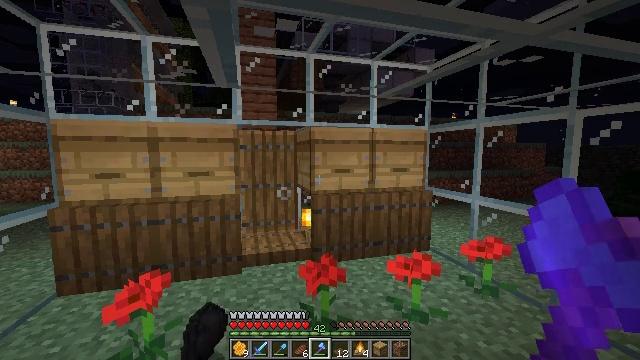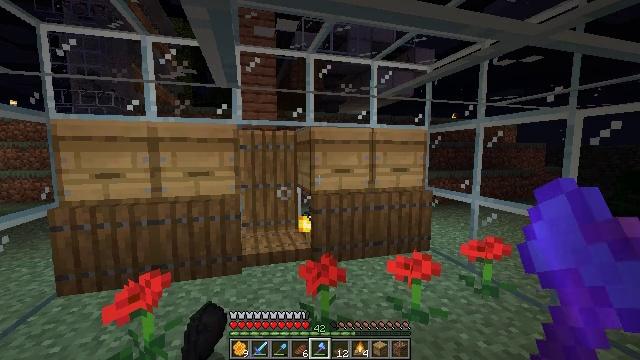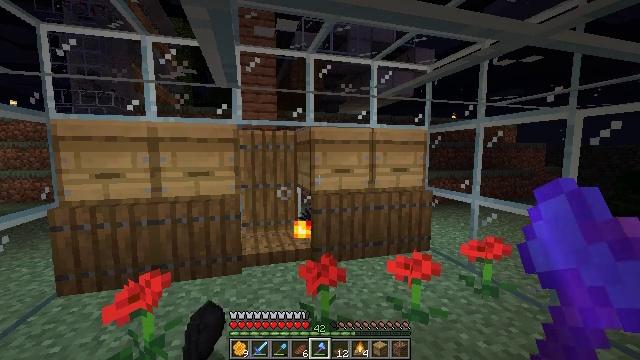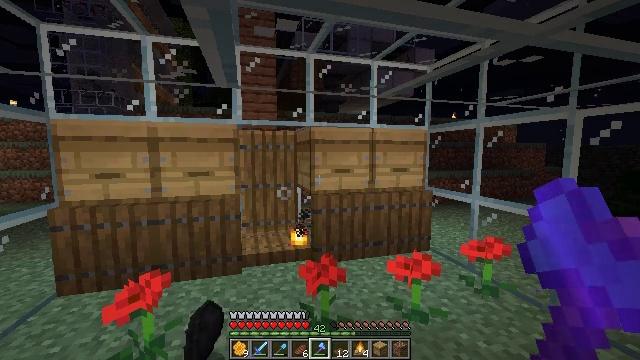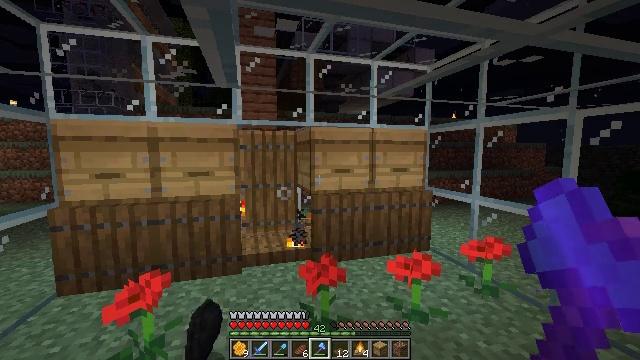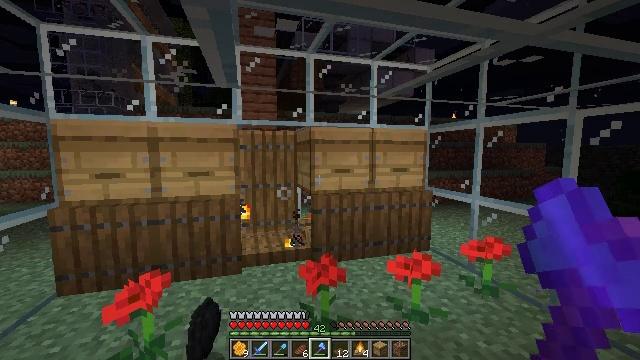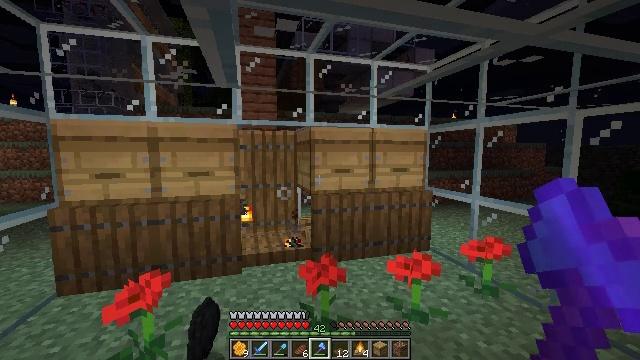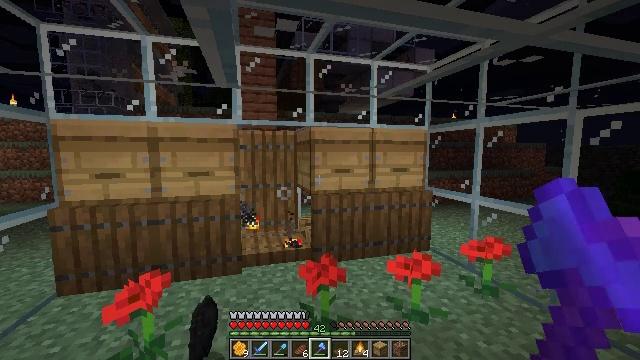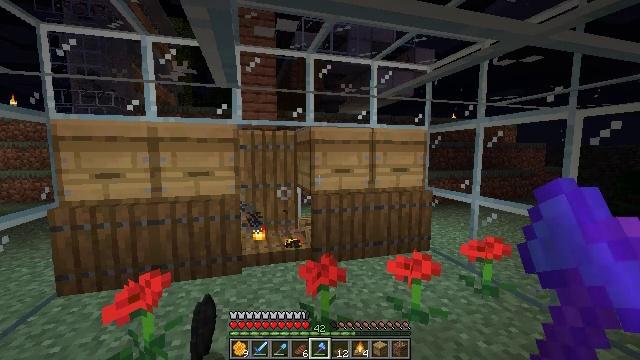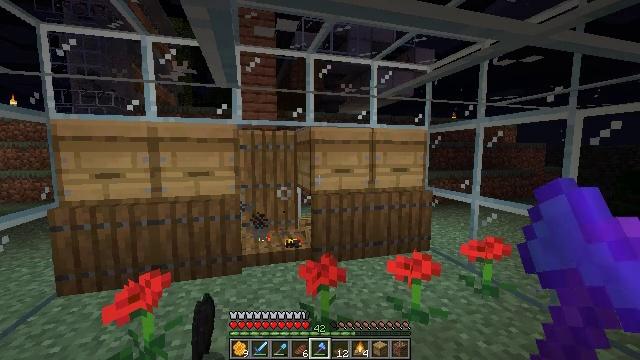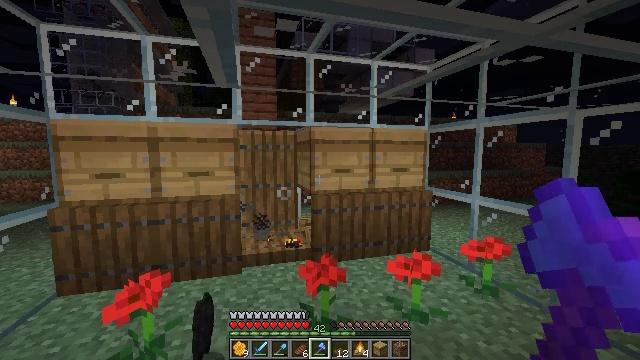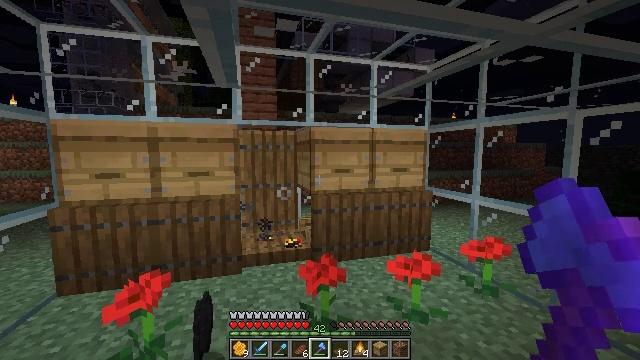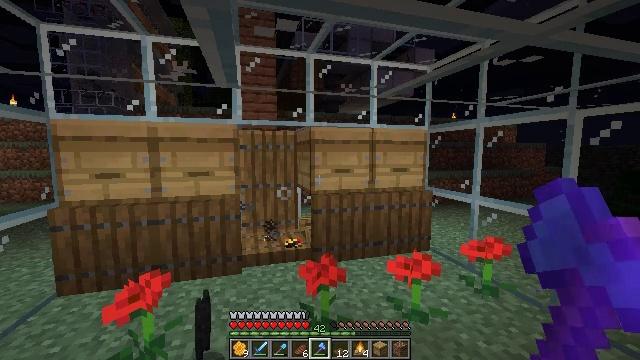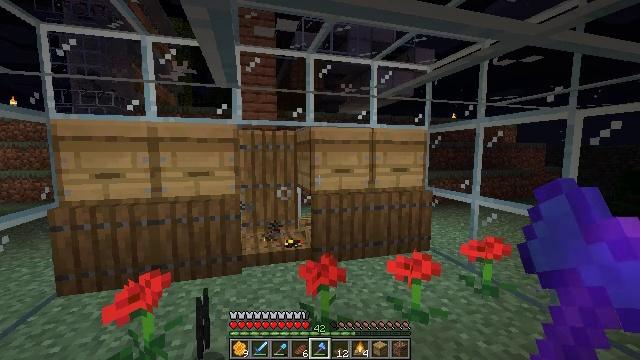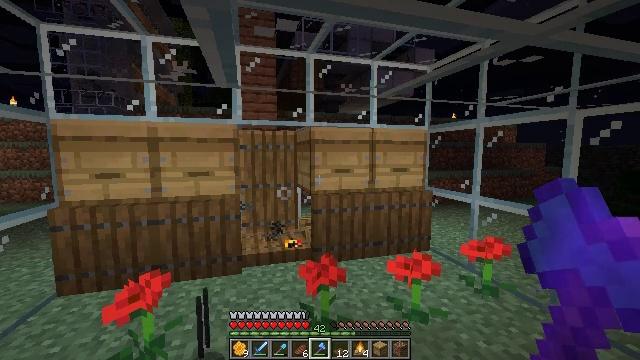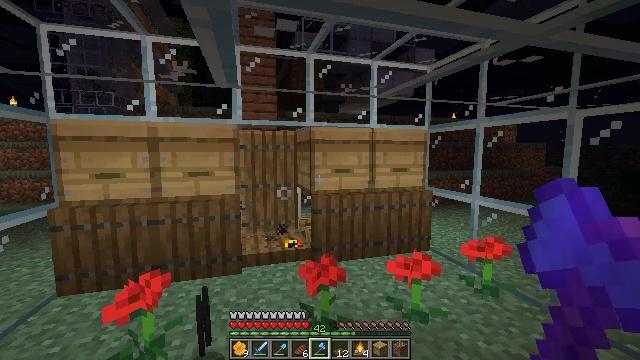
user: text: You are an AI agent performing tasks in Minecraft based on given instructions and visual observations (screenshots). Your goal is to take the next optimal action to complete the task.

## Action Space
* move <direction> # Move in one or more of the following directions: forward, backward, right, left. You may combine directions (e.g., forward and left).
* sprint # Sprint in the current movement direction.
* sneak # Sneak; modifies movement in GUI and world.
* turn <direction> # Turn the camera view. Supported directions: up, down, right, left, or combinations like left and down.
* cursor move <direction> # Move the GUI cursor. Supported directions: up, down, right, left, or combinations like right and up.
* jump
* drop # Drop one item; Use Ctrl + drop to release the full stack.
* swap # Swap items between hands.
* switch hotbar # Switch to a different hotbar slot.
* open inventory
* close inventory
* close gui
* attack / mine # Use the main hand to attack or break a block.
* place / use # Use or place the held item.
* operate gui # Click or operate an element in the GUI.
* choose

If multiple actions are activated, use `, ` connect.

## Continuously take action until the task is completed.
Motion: motion action
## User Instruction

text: Collect the beehive for bees.
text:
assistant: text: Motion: no_op
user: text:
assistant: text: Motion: no_op
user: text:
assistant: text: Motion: no_op
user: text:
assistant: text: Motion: no_op
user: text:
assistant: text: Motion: no_op
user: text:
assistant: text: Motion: no_op
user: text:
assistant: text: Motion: no_op
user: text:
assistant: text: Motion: no_op
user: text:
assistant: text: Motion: no_op
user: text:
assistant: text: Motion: no_op
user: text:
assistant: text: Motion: no_op
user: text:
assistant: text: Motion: no_op
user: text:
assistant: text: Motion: no_op
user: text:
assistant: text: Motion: no_op
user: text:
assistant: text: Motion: no_op
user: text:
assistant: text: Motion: no_op
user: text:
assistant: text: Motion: no_op
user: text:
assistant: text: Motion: no_op
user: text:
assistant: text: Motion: no_op
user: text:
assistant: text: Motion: no_op
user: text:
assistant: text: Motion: no_op
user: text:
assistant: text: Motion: no_op
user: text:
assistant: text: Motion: no_op
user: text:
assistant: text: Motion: no_op
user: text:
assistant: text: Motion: no_op
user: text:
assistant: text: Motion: no_op
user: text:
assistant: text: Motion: no_op
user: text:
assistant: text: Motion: no_op
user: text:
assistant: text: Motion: no_op
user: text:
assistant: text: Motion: no_op